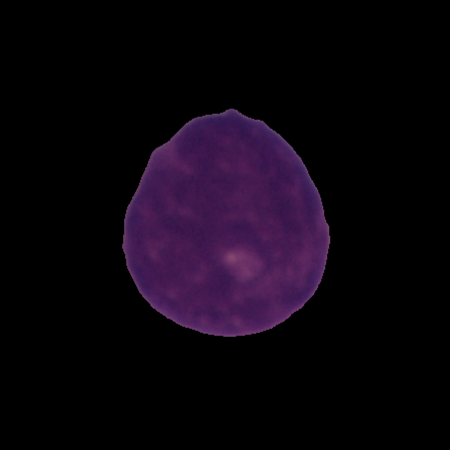
Label: cancer